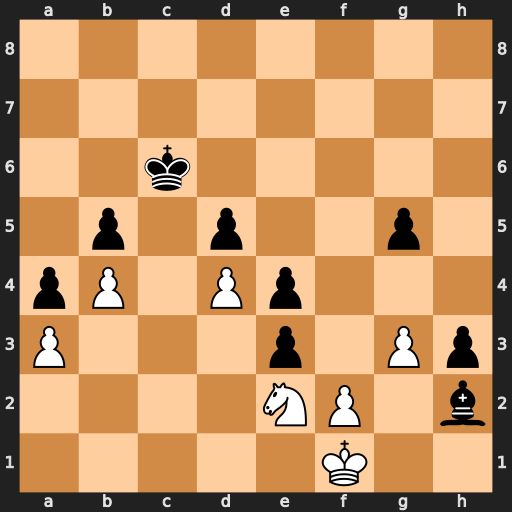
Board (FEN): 8/8/2k5/1p1p2p1/pP1Pp3/P3p1Pp/4NP1b/5K2
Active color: w
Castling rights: -
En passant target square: -
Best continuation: fxe3 Kd6 Kf2 Ke6 Nc3 Kf5 Nxd5 Kg4 Nf6+